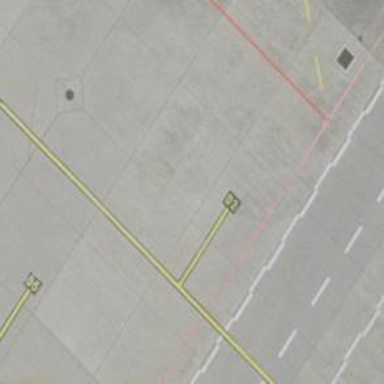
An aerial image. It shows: Airport parking position.